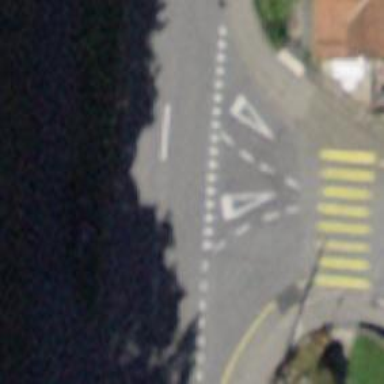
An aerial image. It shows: Road with "give way" sign.